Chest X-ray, PA view. Patient: 67 years old, sex M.
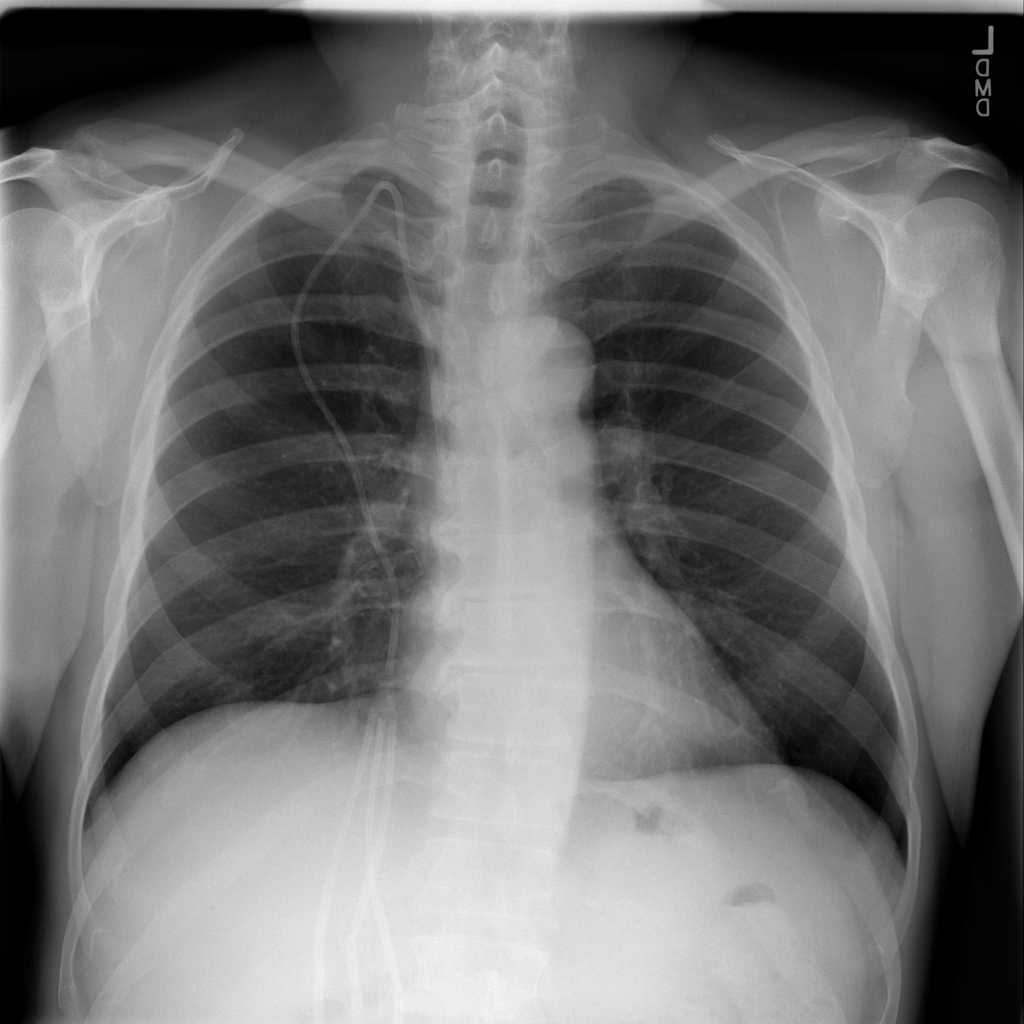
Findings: No Finding